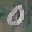
Label: 0